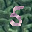
Label: 5